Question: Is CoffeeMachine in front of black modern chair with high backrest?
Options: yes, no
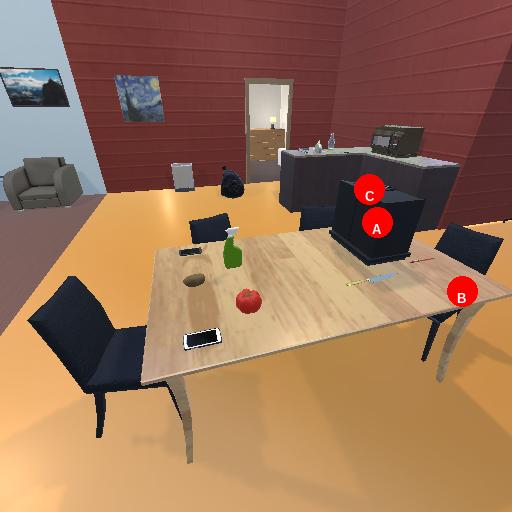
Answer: yes